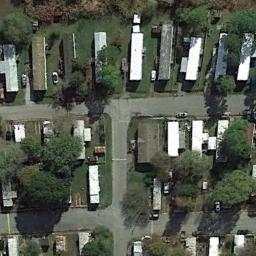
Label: mobile_home_park